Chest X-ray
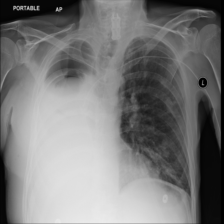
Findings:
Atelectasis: negative
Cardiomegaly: negative
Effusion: negative
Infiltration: negative
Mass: negative
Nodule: negative
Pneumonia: negative
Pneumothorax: negative
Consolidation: negative
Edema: negative
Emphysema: negative
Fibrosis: negative
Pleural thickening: negative
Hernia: negative